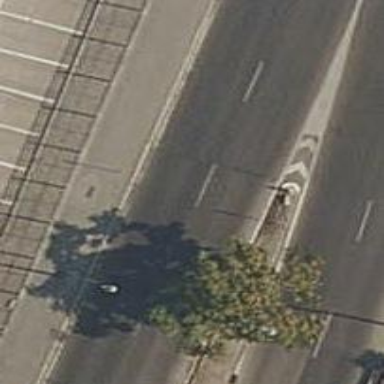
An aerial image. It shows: Asphalt surface.